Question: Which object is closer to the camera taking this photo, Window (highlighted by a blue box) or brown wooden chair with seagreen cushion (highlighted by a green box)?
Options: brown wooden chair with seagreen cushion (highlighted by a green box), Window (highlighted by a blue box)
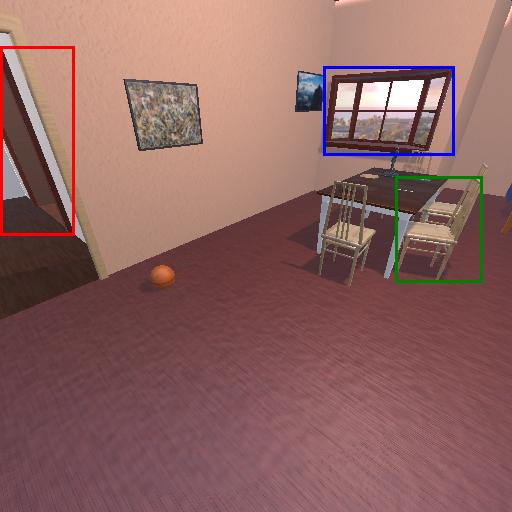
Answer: brown wooden chair with seagreen cushion (highlighted by a green box)